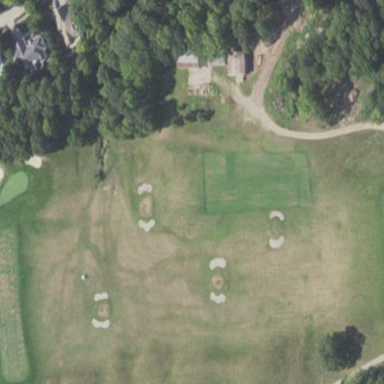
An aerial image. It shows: Driving range for golf on grass.